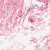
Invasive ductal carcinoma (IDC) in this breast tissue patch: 0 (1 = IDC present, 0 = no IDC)